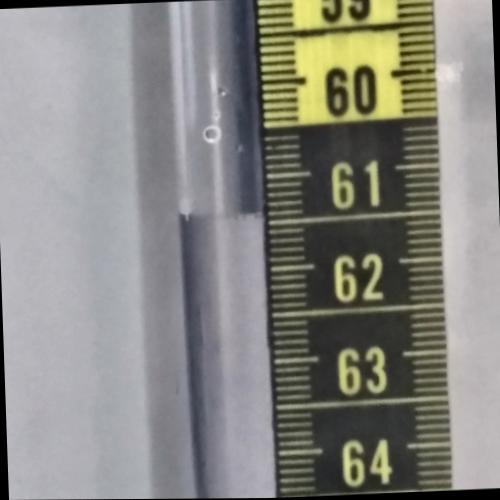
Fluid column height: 61.4 cm